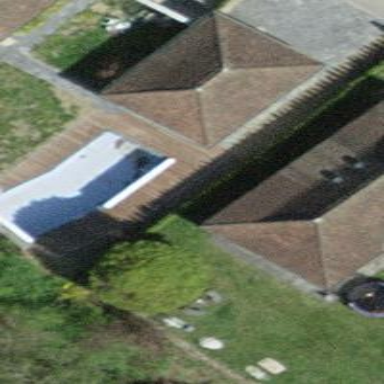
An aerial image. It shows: Swimming pool located in leisure land.